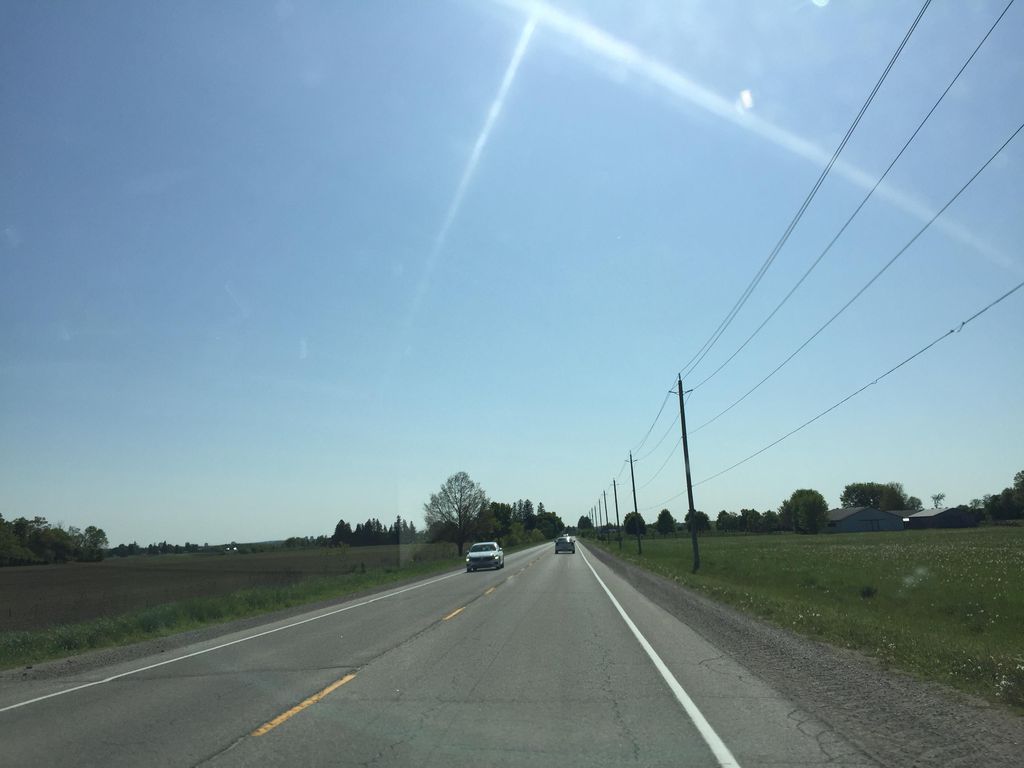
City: kitchener-waterloo